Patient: sex F, age 51
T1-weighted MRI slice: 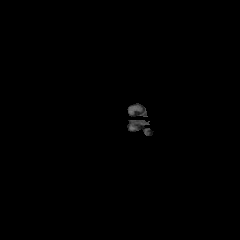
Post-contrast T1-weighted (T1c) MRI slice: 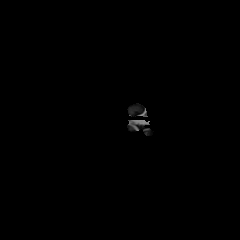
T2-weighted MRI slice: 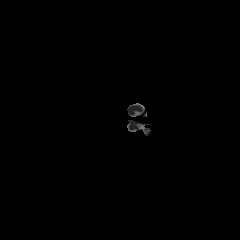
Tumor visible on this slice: no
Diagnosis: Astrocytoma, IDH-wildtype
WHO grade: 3